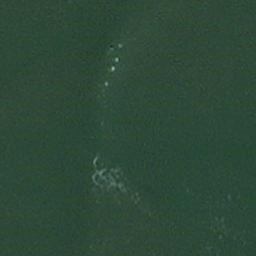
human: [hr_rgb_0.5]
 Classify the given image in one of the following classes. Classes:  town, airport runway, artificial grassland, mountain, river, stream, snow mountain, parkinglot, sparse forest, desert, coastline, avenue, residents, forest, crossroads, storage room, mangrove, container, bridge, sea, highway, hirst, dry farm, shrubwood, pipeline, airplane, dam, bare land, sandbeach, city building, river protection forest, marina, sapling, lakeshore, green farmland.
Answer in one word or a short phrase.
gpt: sea